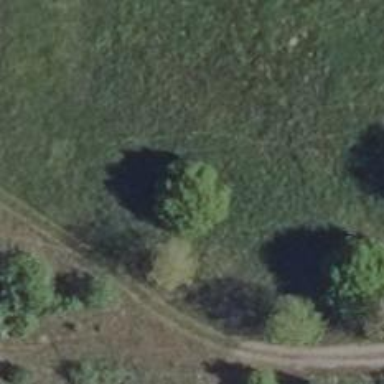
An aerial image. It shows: Deciduous broadleaved tree.